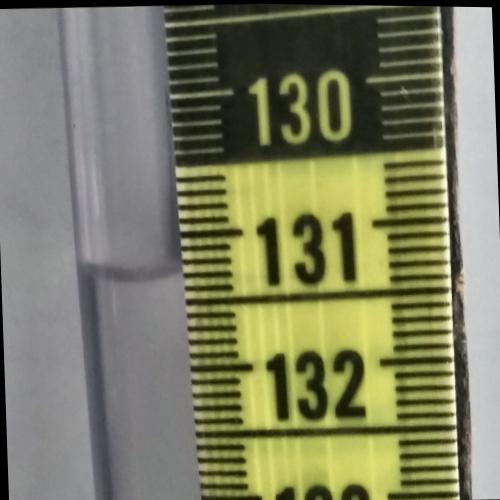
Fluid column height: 131.3 cm